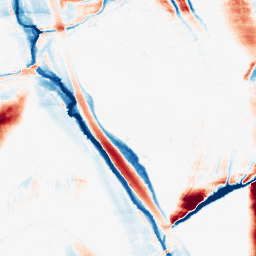
Category: morphological
Decomposition family: morphological_ellipse
Decomposition parameters: operation: average
width: 10
height: 50
Upsampling method: bspline
Upsampling parameters: scale: 2
Upsampling scale: 2